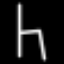
Label: chair